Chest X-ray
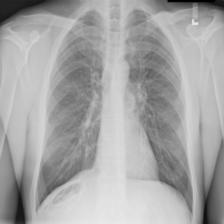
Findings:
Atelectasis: negative
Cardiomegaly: negative
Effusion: negative
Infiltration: negative
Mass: negative
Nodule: negative
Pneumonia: negative
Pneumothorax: negative
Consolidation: negative
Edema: negative
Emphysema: negative
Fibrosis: negative
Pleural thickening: negative
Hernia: negative